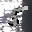
Label: 5